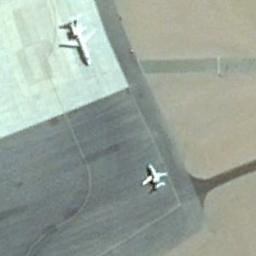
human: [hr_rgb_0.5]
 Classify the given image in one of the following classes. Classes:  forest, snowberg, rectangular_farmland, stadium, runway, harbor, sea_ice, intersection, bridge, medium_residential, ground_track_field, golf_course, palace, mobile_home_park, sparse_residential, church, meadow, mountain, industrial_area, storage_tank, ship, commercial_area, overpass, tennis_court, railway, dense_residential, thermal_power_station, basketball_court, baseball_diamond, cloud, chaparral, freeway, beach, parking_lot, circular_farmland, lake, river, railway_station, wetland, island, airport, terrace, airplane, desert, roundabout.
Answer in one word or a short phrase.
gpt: airplane